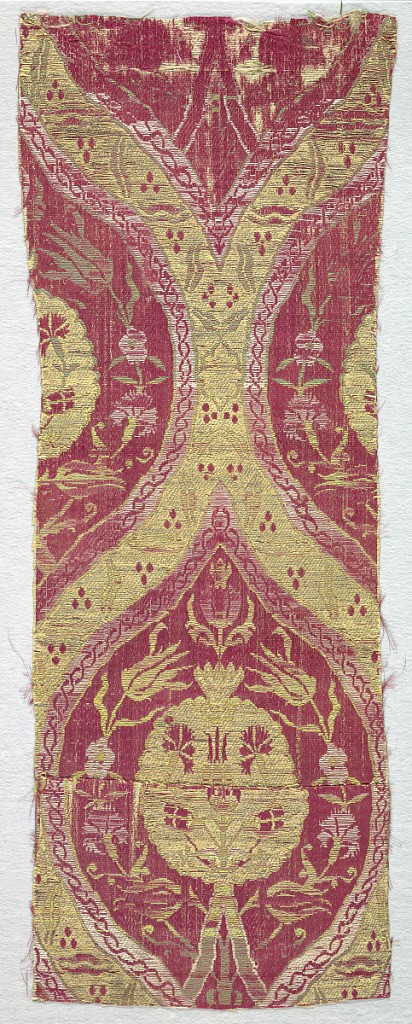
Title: Fragments
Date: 16th–17th century
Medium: silk, linen, metallic Technique: woven
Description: Formal pattern of large ogives with tulips and carnations.